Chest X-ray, PA view. Patient: 81 years old, sex M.
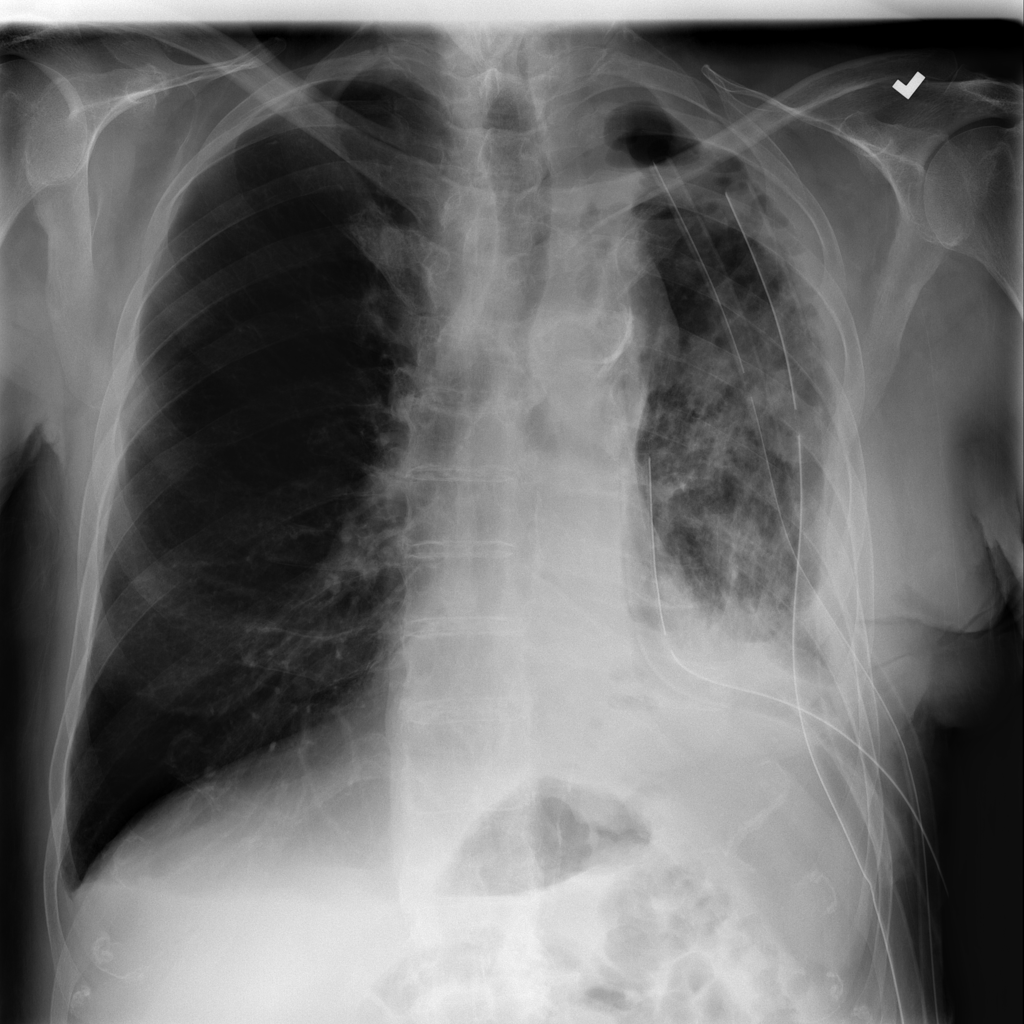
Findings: Effusion